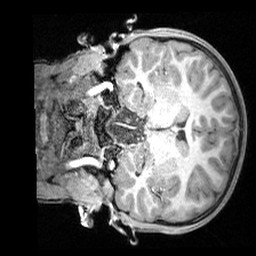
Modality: T1w
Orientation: coronal
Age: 9
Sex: male
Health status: ill
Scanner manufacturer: siemens
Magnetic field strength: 3 T
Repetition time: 1.6 s
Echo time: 0.00179 s